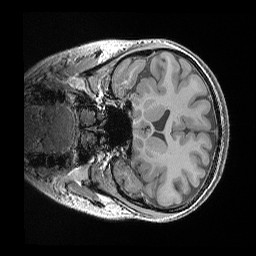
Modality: T1w
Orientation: coronal
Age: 24
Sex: female
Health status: healthy
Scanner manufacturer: siemens
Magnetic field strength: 3 T
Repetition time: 0.02 s
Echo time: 0.00492 s